Chest X-ray:
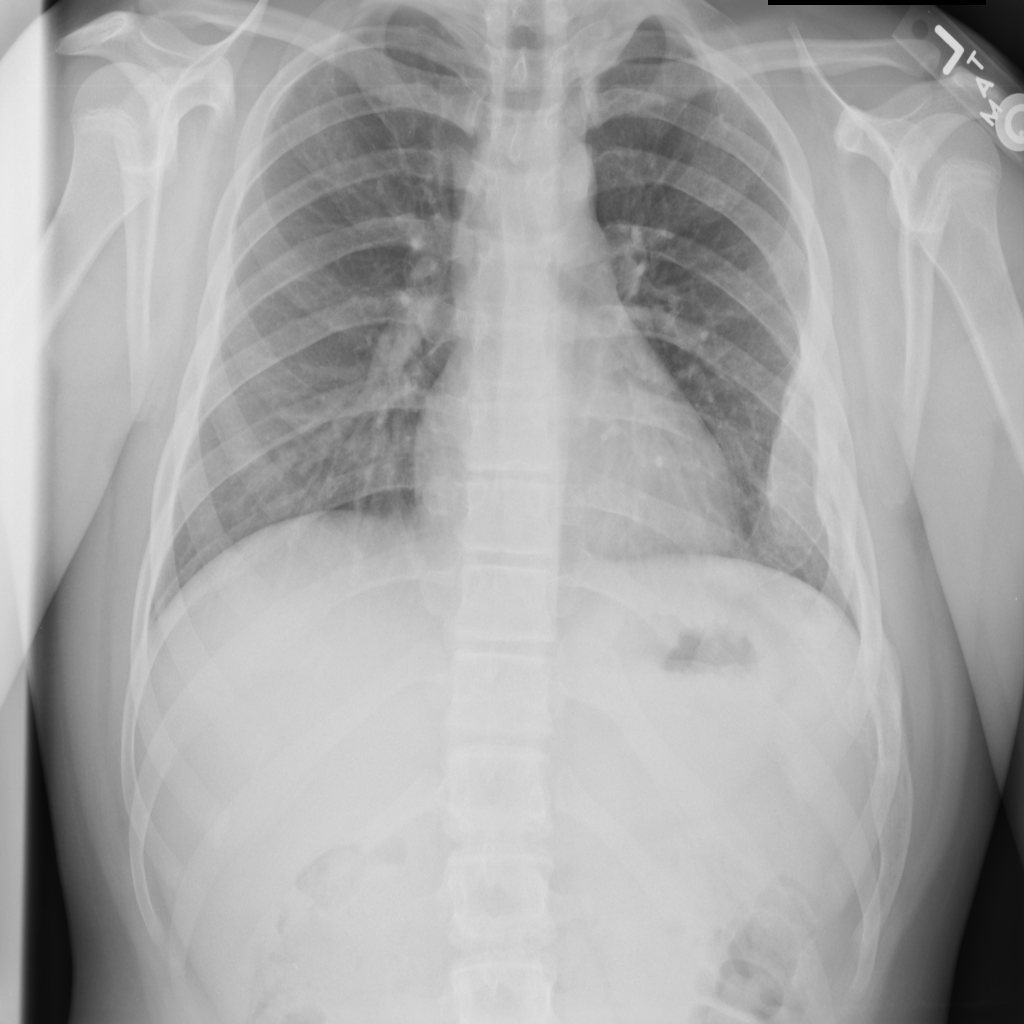
No abnormal finding: yes